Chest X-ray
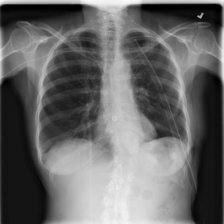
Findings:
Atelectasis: negative
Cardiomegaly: negative
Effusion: negative
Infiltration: negative
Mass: negative
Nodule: negative
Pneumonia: negative
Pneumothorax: positive
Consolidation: negative
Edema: negative
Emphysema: negative
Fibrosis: negative
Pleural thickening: negative
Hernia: negative